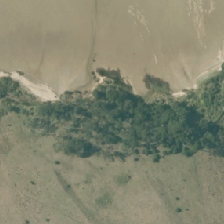
Land cover: manuka_kanuka